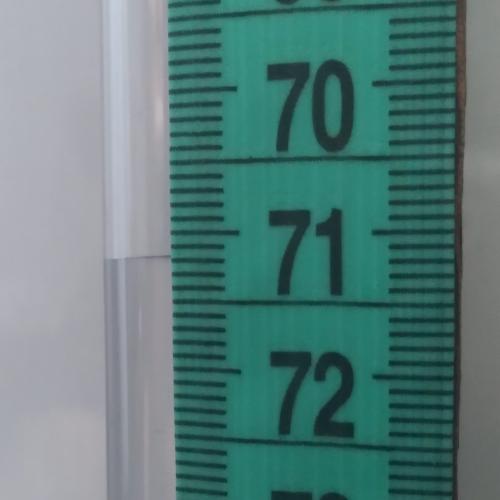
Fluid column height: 71.2 cm